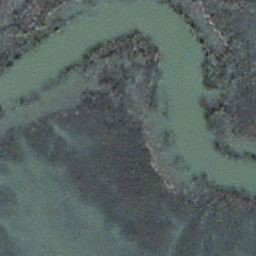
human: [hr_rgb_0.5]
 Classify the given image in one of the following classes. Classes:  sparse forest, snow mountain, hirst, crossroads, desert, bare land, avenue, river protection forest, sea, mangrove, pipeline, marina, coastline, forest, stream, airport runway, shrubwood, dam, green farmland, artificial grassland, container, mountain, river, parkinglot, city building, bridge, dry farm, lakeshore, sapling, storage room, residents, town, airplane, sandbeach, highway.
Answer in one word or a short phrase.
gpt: stream